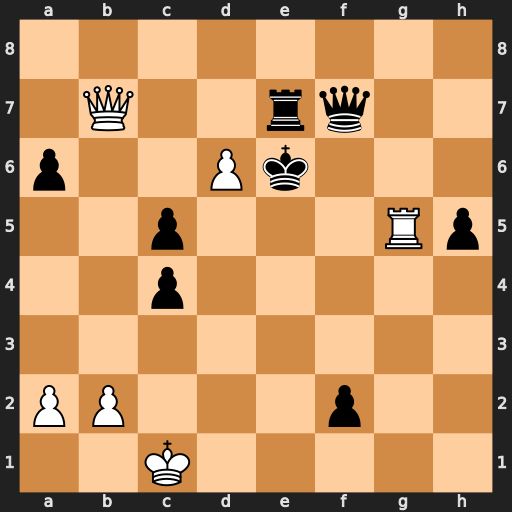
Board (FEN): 8/1Q2rq2/p2Pk3/2p3Rp/2p5/8/PP3p2/2K5
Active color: w
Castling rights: -
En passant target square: -
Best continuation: Qd5+ Kd7 dxe7+ Qxd5 Rxd5+